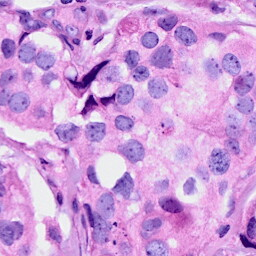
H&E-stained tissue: Breast